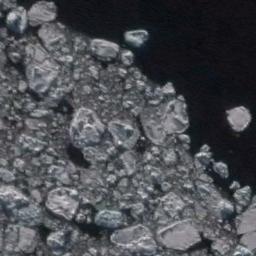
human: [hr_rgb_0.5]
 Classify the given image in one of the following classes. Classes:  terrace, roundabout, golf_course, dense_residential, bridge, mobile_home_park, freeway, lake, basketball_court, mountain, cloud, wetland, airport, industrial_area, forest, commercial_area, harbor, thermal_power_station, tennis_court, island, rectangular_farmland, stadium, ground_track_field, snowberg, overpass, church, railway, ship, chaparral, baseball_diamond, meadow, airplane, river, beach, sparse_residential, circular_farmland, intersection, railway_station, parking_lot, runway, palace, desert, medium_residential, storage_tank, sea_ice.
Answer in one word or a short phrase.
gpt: sea_ice